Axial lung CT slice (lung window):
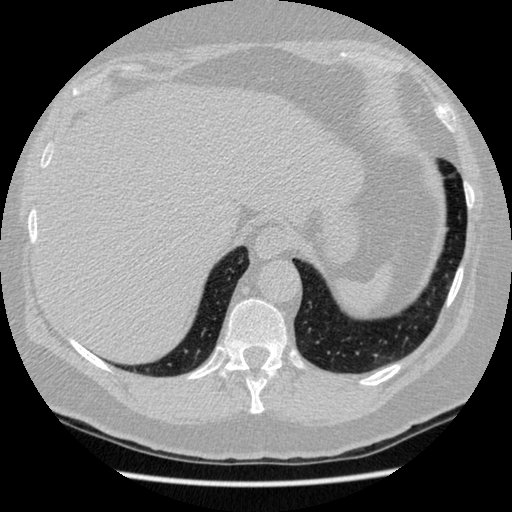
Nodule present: no